Question: I have 3 classes with the corresponding relationship parent child on them:
//SigTcContraloriaObjetivos, SigTcContraloriaIniciativas, SigTcContraloriaAcciones
'''
<class dynamic-insert="false" dynamic-update="true" mutable="true" name="org.citi.tablero.contraloria.planes.model.db.hibernate.dto.SigTcContraloriaObjetivos" optimistic-lock="version" polymorphism="implicit" select-before-update="false" table="SIG_TC_CONTRALORIA_OBJETIVOS">
<id column="ID_OBJETIVO" name="idObjetivo">
<generator class="sequence">
<param name="sequence">SEQ_SIG_CONTRALORIA_OBJETIVOS</param>
</generator>
</id>
<property column="DESCRIPCION" name="descripcion"/>
<set name="children" inverse="false" cascade="all" lazy="false">
<key column="ID_OBJETIVO"/>
<one-to-many class="SigTcContraloriaIniciativas"/>
</set>
</class>
<class dynamic-insert="false" dynamic-update="true" mutable="true" name="org.citi.tablero.contraloria.planes.model.db.hibernate.dto.SigTcContraloriaIniciativas" optimistic-lock="version" polymorphism="implicit" select-before-update="false" table="SIG_TC_CONTRALORIA_INICIATIVAS">
<id column="ID_INICIATIVA" name="idIniciativa">
<generator class="sequence">
<param name="sequence">SEQ_SIG_CONTRALORIA_INICIATIVA</param>
</generator>
</id>
<property column="DESCRIPCION" name="descripcion"/>
<property column="ID_OBJETIVO" name="idObjetivo" />
<set name="children" inverse="false" cascade="all" lazy="false">
<key column="ID_INICIATIVA"/>
<one-to-many class="SigTcContraloriaAcciones"/>
</set>
</class>
<class dynamic-insert="false" dynamic-update="true" mutable="true" name="org.citi.tablero.contraloria.planes.model.db.hibernate.dto.SigTcContraloriaAcciones" optimistic-lock="version" polymorphism="implicit" select-before-update="false" table="SIG_TC_CONTRALORIA_ACCIONES">
<id column="ID_ACCION" name="idAccion">
<generator class="sequence">
<param name="sequence">SEQ_SIG_CONTRALORIA_ACCIONES</param>
</generator>
</id>
<property column="DESCRIPCION" name="descripcion"/>
<property column="ID_INICIATIVA" name="idIniciativa" />
<property column="ID_ORGANIZACION" name="idOrganizacion" />
</class>
'''
I need a way to select one SigTcContraloriaIniciativa with the associated SigTcContraloriaObjetivo and with the associated SigTcContraloriaAccion
This is the query im using:
'''
String sql = "select distinct p from SigTcContraloriaObjetivos p join p.children c join c.children b where and b.idOrganizacion = 8";
'''
(In the database i only have one SigTcContraloriaAccion with idOrganizacion= 8, so my expected result is one SigTcContraloriaObjetivos with the corresponding SigTcContraloriaIniciativas with the corresponding SigTcContraloriaAccion im selecting)
My problem is when I execute query.list() it returns me one SigTcContraloriaObjetivos (as expected), two SigTcContraloriaIniciativas(Not expected, i only expect one), and two SigTcContraloriasAcciones (only one expected) for each SigTcContraloriaIniciativas
UPDATE:
This is the image of the tables:

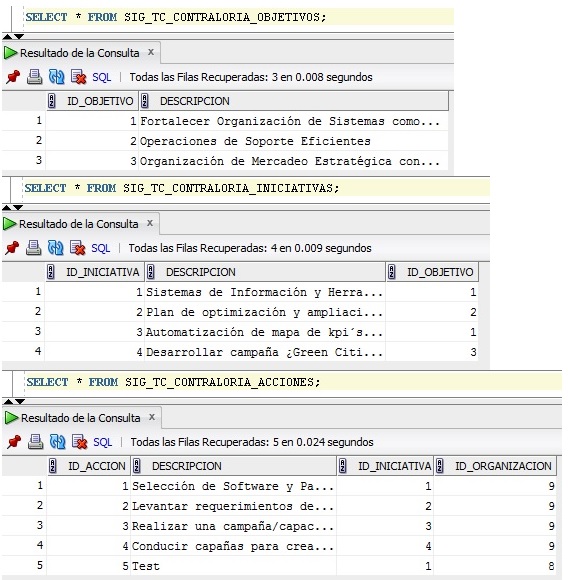
Answer: I think your query is returning the correct result but that you do not understand it.
As you have stated, the correct SigTcContraloriaObjetivos object is being returned. What you get back is the object and ALL its associations (assuming fetch type is EAGER). Those associations are NOT filtered based upon your query though.
I think you are expecting:
'''
SigTcContraloriaObjetivos (ID=1)
----- SigTcContraloriaIniciativas (ID=1)
----- SigTcContraloriaAcciones (ID=5)
'''
JPA/Hibernate does not work that way. The result of such a query will always be the object(s) that meet the criteria and those object(s) will contain all their associated objects.